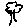
Label: tree